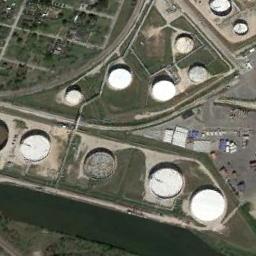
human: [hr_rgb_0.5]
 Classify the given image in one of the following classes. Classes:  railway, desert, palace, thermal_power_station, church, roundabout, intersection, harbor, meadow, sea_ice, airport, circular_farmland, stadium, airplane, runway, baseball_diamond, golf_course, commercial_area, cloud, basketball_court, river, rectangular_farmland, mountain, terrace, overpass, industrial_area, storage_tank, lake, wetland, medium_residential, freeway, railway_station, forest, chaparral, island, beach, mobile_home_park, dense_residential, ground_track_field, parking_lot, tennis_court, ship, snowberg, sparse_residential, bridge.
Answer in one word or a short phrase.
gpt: storage_tank